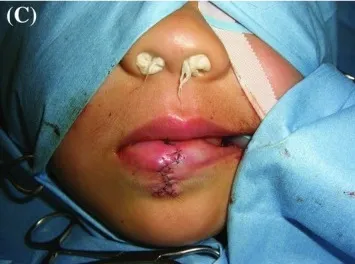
Case 11. A 55-month-old girl with a fibrofatty tissue and a scar due to a large hemangioma on the lower lip. (c) Results immediately after wound closure.
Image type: medical_photograph (other_medical_photograph)